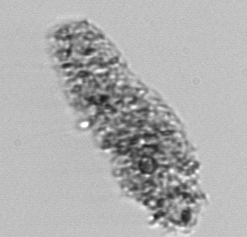
Label: fecal_pellet